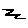
Label: zigzag